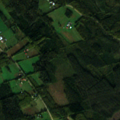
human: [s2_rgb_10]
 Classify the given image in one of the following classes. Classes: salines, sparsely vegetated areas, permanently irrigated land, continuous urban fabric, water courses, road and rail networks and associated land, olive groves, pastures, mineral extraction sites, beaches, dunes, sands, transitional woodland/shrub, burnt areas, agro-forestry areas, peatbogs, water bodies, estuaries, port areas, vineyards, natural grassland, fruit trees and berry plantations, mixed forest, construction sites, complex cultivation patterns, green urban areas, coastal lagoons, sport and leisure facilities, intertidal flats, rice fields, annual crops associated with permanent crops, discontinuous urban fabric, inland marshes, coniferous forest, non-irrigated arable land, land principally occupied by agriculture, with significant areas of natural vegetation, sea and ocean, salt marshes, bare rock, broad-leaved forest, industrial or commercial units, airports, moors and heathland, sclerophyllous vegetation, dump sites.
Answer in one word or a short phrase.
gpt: land principally occupied by agriculture, with significant areas of natural vegetation, coniferous forest, mixed forest